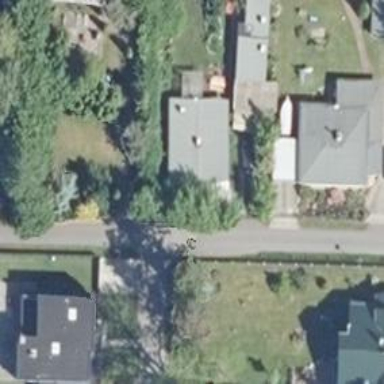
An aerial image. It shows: Asphalt road in residential area.